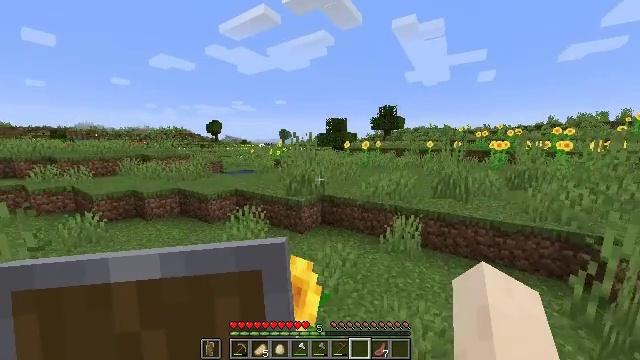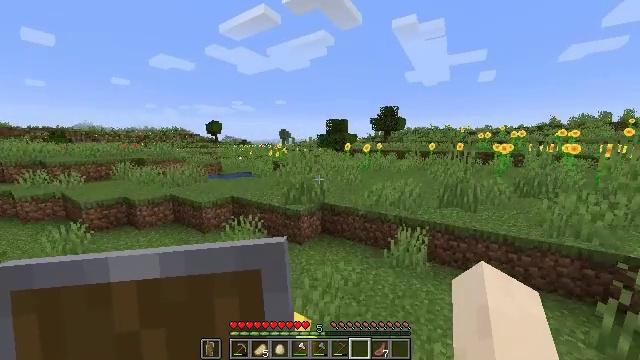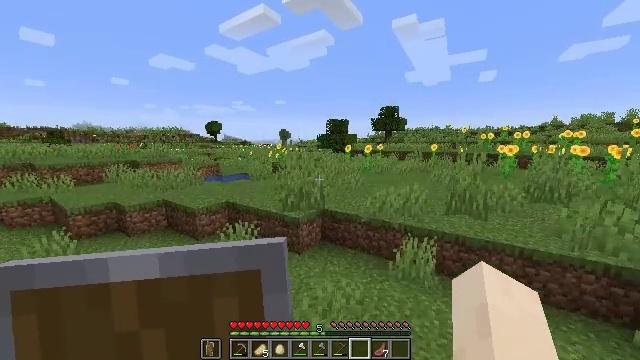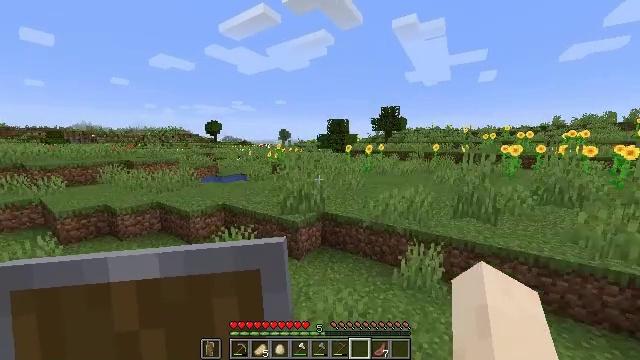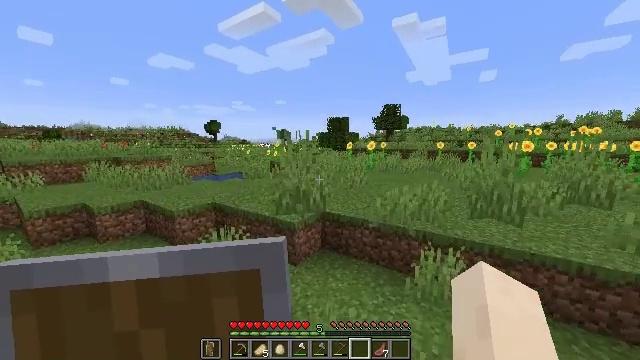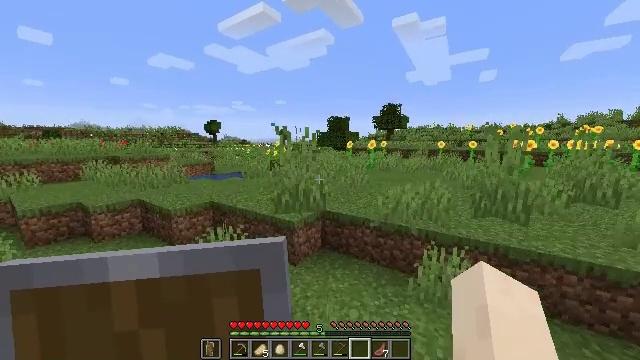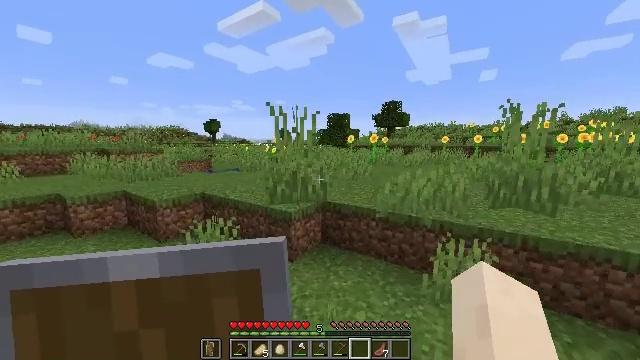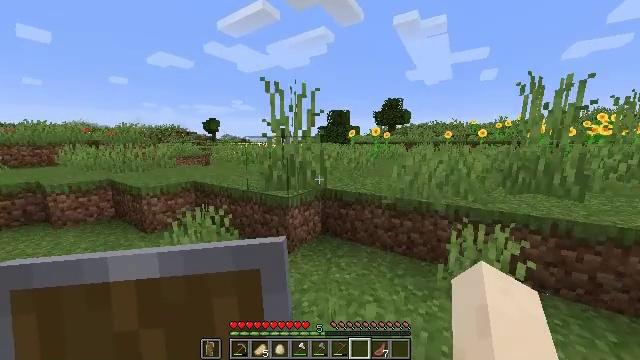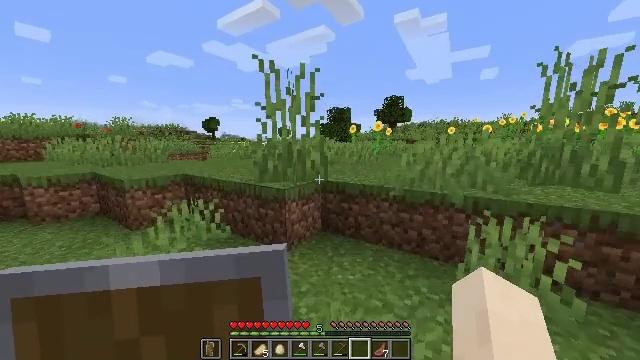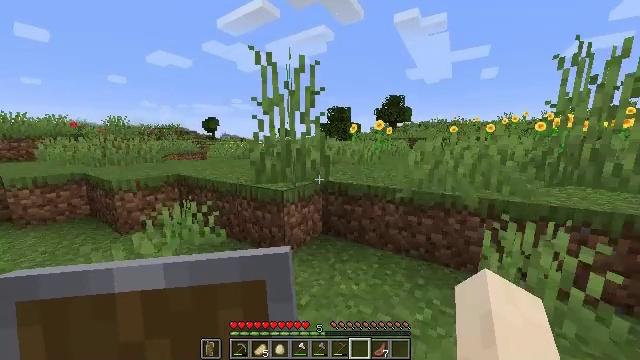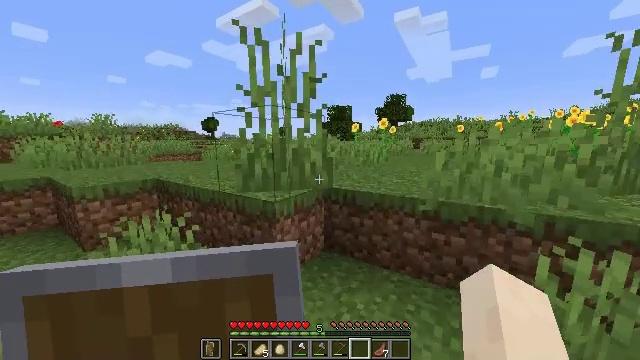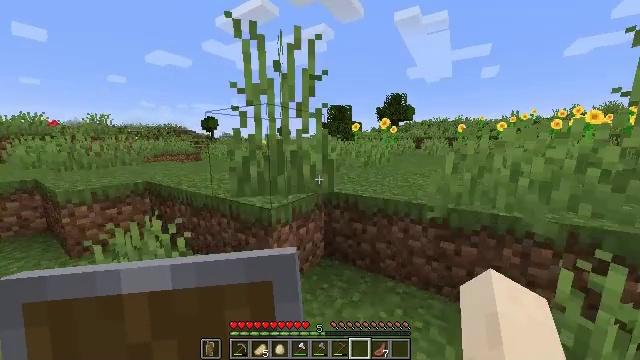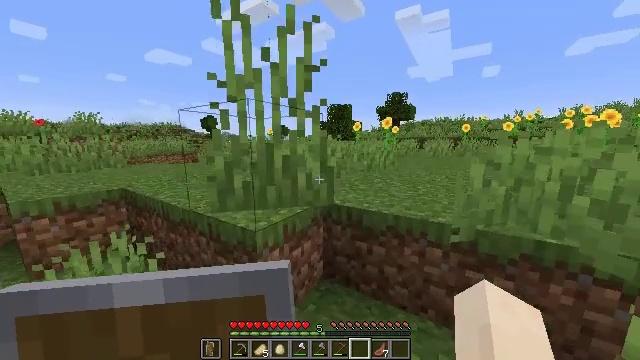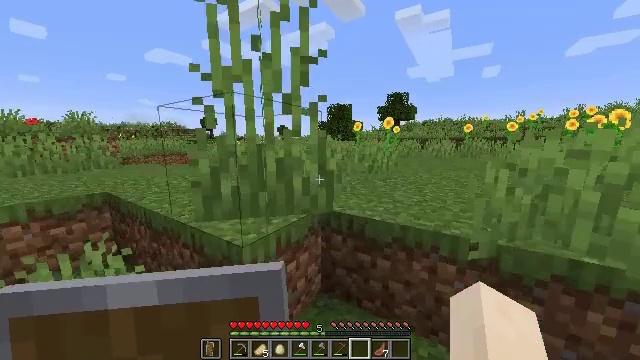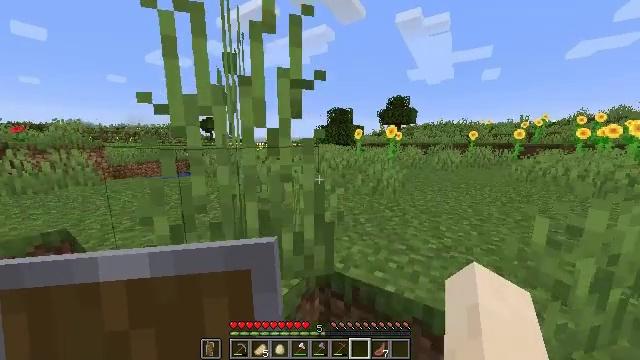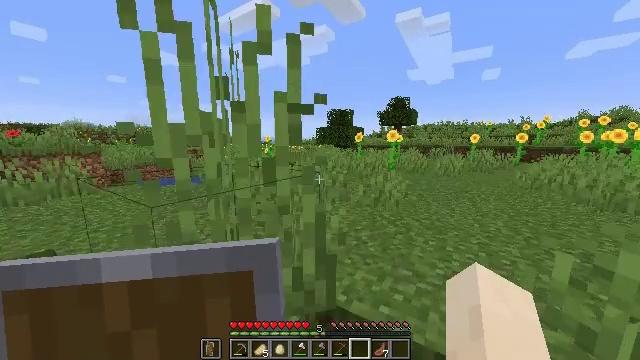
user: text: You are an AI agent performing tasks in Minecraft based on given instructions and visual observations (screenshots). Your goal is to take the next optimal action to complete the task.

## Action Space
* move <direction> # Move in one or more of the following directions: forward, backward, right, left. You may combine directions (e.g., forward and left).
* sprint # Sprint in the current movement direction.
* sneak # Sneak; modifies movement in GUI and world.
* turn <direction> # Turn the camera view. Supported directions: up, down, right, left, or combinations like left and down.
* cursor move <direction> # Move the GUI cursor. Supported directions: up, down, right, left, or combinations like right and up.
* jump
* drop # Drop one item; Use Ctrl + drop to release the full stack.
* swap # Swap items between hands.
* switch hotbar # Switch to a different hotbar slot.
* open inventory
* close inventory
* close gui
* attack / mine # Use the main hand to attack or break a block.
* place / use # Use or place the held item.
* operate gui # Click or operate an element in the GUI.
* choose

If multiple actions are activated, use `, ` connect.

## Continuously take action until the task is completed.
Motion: motion action
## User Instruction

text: Harvest a pumpkin from the field.
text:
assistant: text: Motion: move forward, sprint, jump
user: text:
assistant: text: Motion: move forward, sprint
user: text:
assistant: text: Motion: move forward, sprint
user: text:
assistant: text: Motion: move forward, sprint
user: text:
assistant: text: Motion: move forward, sprint
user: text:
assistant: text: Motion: move forward, sprint
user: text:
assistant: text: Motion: move forward, sprint
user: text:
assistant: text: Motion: move forward, sprint
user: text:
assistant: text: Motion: move forward, sprint
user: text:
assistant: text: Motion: move forward, sprint
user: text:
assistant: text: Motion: move forward, sprint
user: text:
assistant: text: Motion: move forward, sprint
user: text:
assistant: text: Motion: move forward, sprint
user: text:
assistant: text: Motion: move forward, sprint, jump
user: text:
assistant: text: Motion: move forward, sprint, jump
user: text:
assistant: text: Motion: move forward, sprint, jump
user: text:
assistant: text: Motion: move forward, sprint, jump
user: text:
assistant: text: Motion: move forward, sprint, jump
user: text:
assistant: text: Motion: move forward, sprint
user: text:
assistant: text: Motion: move forward, sprint
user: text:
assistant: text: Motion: move forward, sprint
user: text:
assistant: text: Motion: move forward, sprint
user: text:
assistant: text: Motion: move forward, sprint
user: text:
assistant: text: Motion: move forward, sprint
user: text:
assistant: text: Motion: move forward, sprint
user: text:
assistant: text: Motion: move forward, sprint
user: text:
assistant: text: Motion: move forward, sprint
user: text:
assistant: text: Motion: move forward, sprint
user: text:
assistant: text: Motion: move forward, sprint
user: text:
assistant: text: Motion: move forward, sprint